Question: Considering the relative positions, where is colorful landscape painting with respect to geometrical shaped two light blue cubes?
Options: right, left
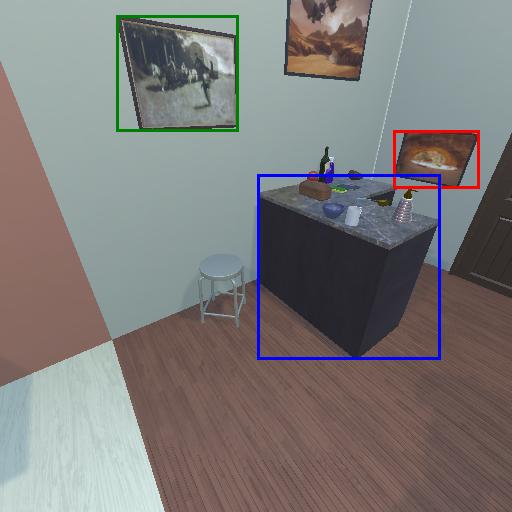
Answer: right